Question: I have the following problem, In UserController#show there has to be a list of posts, but it throws an error as shown in the screen shot:
The part of the code which is responsible to show user posts (show.html.erb)
'''
<div class="span8">
<% if @user.posts.any? %>
<h3>Raboty (<%= @user.posts.count %>)</h3>
<ol class="posts">
<%= render @posts %>
</ol>
<%= will_paginate @posts %>
<% end %>
</div>
'''
posts.rb:
'''
class Posts < ActiveRecord::Base
belongs_to :user
default_scope -> { order('created_at DESC') }
validates :description, presence: true, lenght: { minimum: 6 }
validates :user_id, presence: true
end
'''
part of a code in user.rb
'''
class User < ActiveRecord::Base
has_many :posts, dependent: :destroy
'''
Your help, thanks in advance is very important.
Excuse for possible mistakes in the text
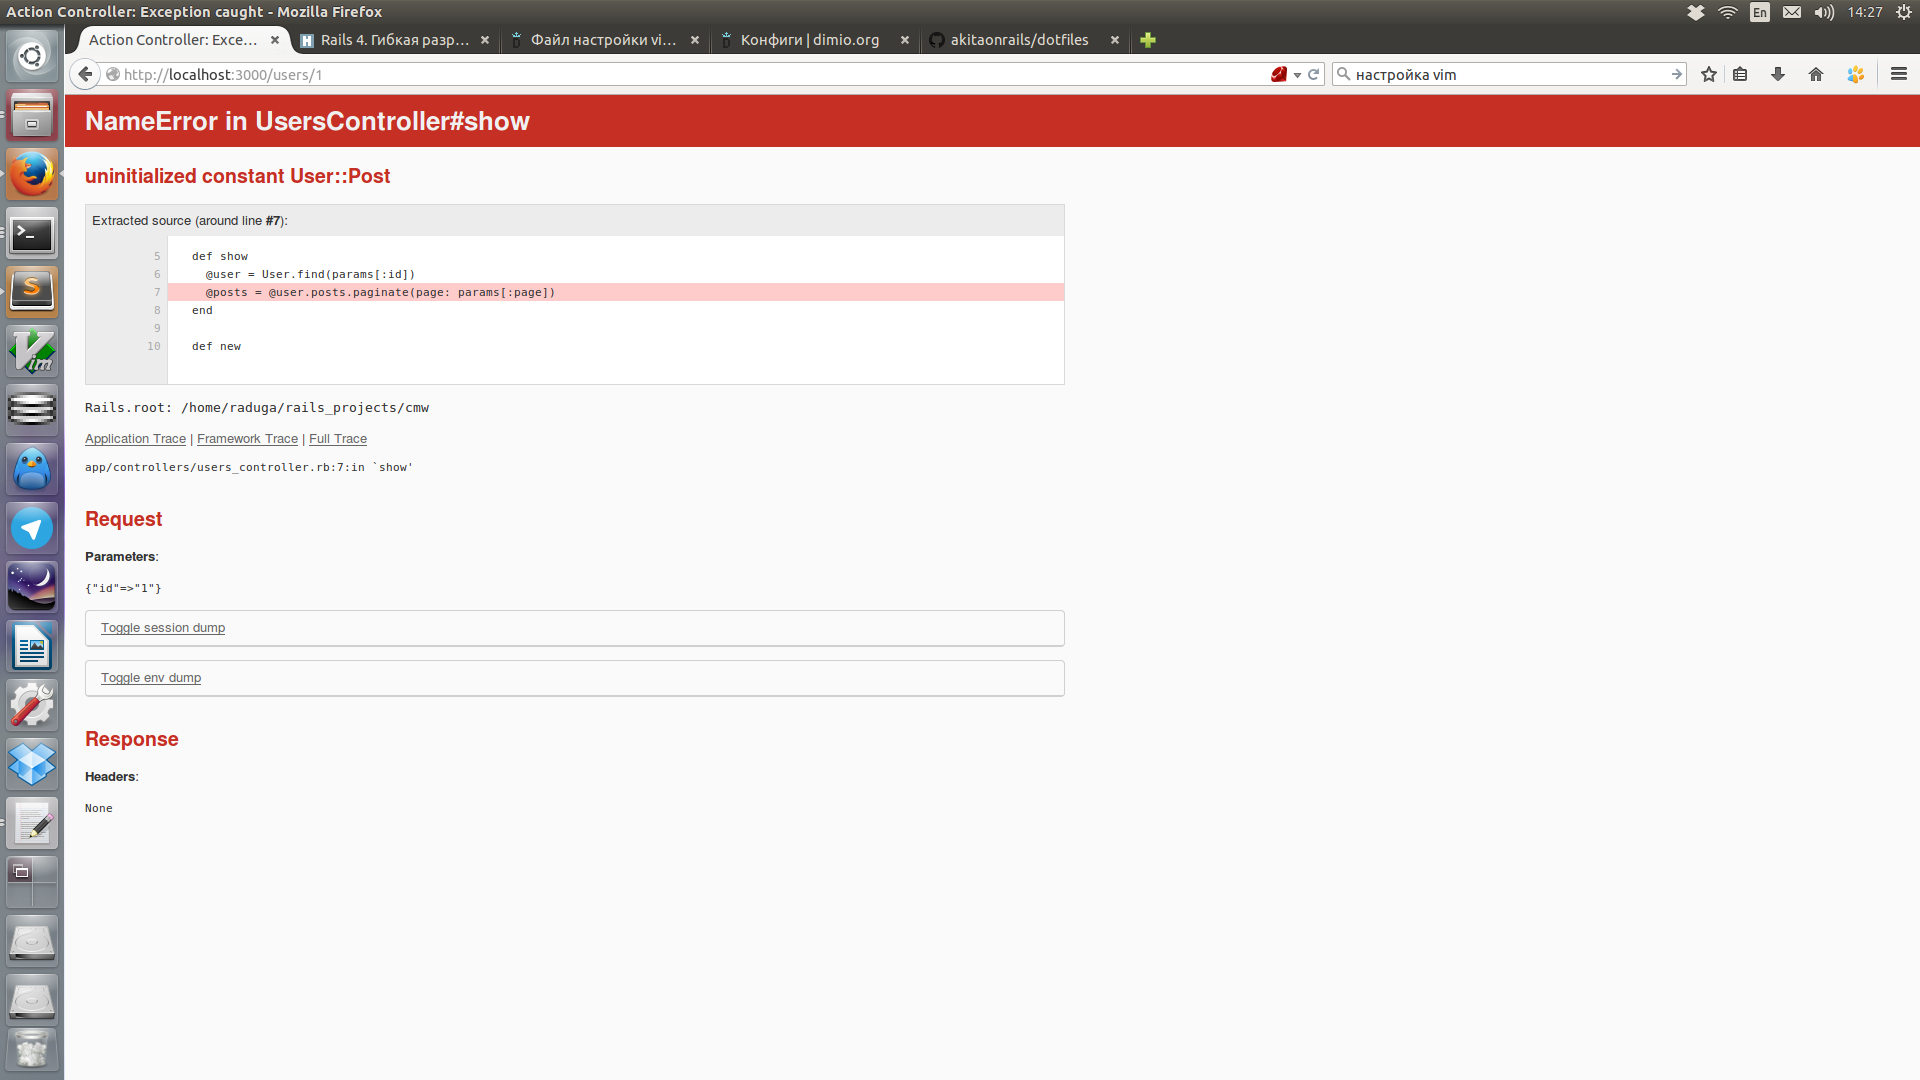
Answer: You should name your model in singular form:
'''
class Post < ActiveRecord::Base
'''